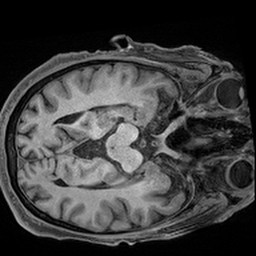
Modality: T1w
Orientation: axial
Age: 72
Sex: male
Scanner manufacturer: siemens
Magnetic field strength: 3 T
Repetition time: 2.4 s
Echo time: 0.0022 s